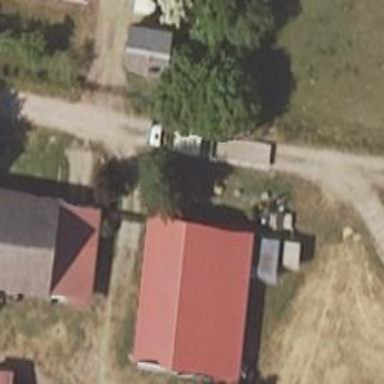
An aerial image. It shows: Shed.